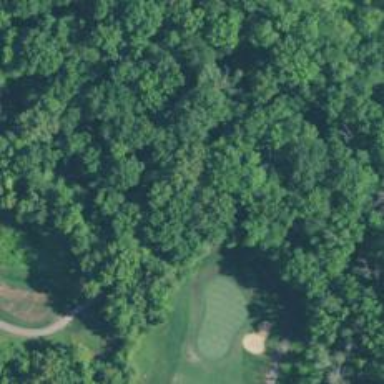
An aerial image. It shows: Service road designated as golf cart path.